Question: I am trying to create a very modular program by using interfaces. Coming from a C# background, I would use interfaces as variable types so I could use polymorphism, allowing myself/others to pass many different objects that inherit from this interface into a function/variable.
However, I am getting many strange errors when trying to do this in C++. What am I doing wrong here?
I would like be able to have interface-typed variables. However, the following produces compilation errors. I think the compiler thinks my ErrorLogger class is abstract, because it inherits from an abstract class or something.
'''
ILogger * errorLogger = ErrorLogger();
error C2440: 'initializing' : cannot convert from 'automation::ErrorLogger' to 'automation::ILogger *'
'''
If I am going about this the wrong way, even design-wise, I am learning and will gladly listen to any and all advice.
ILogger.h:
'''
#ifndef _ILOGGER_H_
#define _ILOGGER_H_
namespace automation
{
class ILogger
{
public:
virtual void Log(const IError &error) = 0;
};
}
#endif
'''
ErrorLogger.h:
'''
#ifndef _ERRORLOGGER_H_
#define _ERRORLOGGER_H_
#include "ILogger.h"
#include "IError.h"
/* Writes unhandled errors to a memory-mapped file.
*
**/
namespace automation
{
class ErrorLogger : public ILogger
{
public:
ErrorLogger(const wchar_t * file = nullptr, const FILE * stream = nullptr);
~ErrorLogger(void);
void Log(const IError &error);
};
}
#endif
'''
ErrorLogger.cpp:
'''
#include "stdafx.h"
#include "ErrorLogger.h"
#include "IError.h"
using namespace automation;
ErrorLogger::ErrorLogger(const wchar_t * file, const FILE * stream)
{
}
void ErrorLogger::Log(const IError &error)
{
wprintf_s(L"ILogger->ErrorLogger.Log()");
}
ErrorLogger::~ErrorLogger(void)
{
}
'''
IError.h:
'''
#ifndef _IERROR_H_
#define _IERROR_H_
namespace automation
{
class IError
{
public:
virtual const wchar_t *GetErrorMessage() = 0;
virtual const int &GetLineNumber() = 0;
};
}
#endif
'''
Compilation Errors:

Thanks,
-Francisco
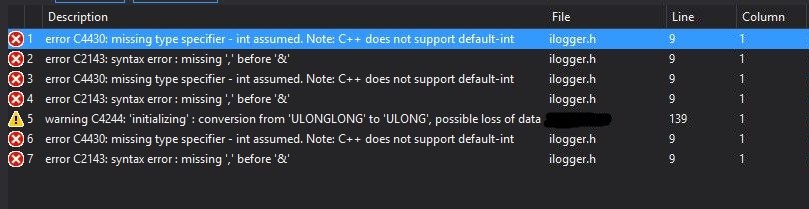
Answer: ILogger * errorLogger = ErrorLogger();
'errorLogger' is a pointer, you need to initialize it with 'new operator'.
The correct way of defining base pointer which points to derieved class is:
'''
automation::ILogger * errorLogger = new automation::ErrorLogger();
// ^^^^
'''
Better use smart pointers in modern C++:
'''
#include <memory>
std::unique_ptr<automation::ILogger> errorLoggerPtr(new automation::ErrorLogger());
'''
Also you need to include 'IError.h' in 'ILogger.h'
'''
#include "IError.h"
'''
Other suggestions:
1 use isntead of
2 use instead of
2 in cpp file, dont' call
'''
using namespace automation;
'''
instead wrap function definitions with namespace, like what you did in header file:
'''
namespace automation
{
ErrorLogger::ErrorLogger(const std::wstring& file, std::ofstream& stream)
{
}
}
'''
The point is don't mix C++ code with C code, C++ classes like string, fstream provides <URL>, it's safer and easier to use.